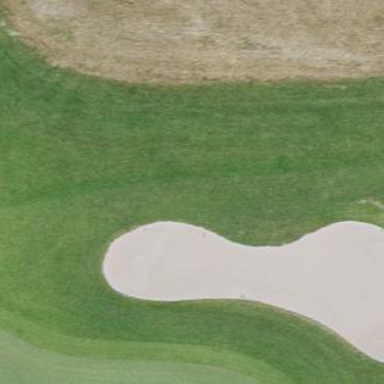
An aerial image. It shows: Golf bunker filled with natural sand.